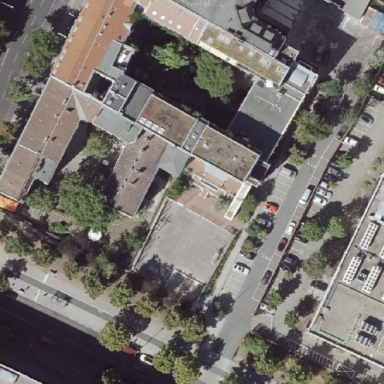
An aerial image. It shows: Residential building with saltbox roof shape.